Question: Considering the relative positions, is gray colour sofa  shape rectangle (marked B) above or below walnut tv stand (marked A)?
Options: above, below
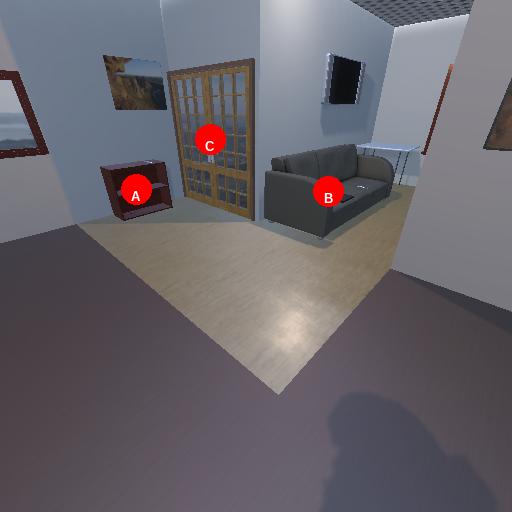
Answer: above